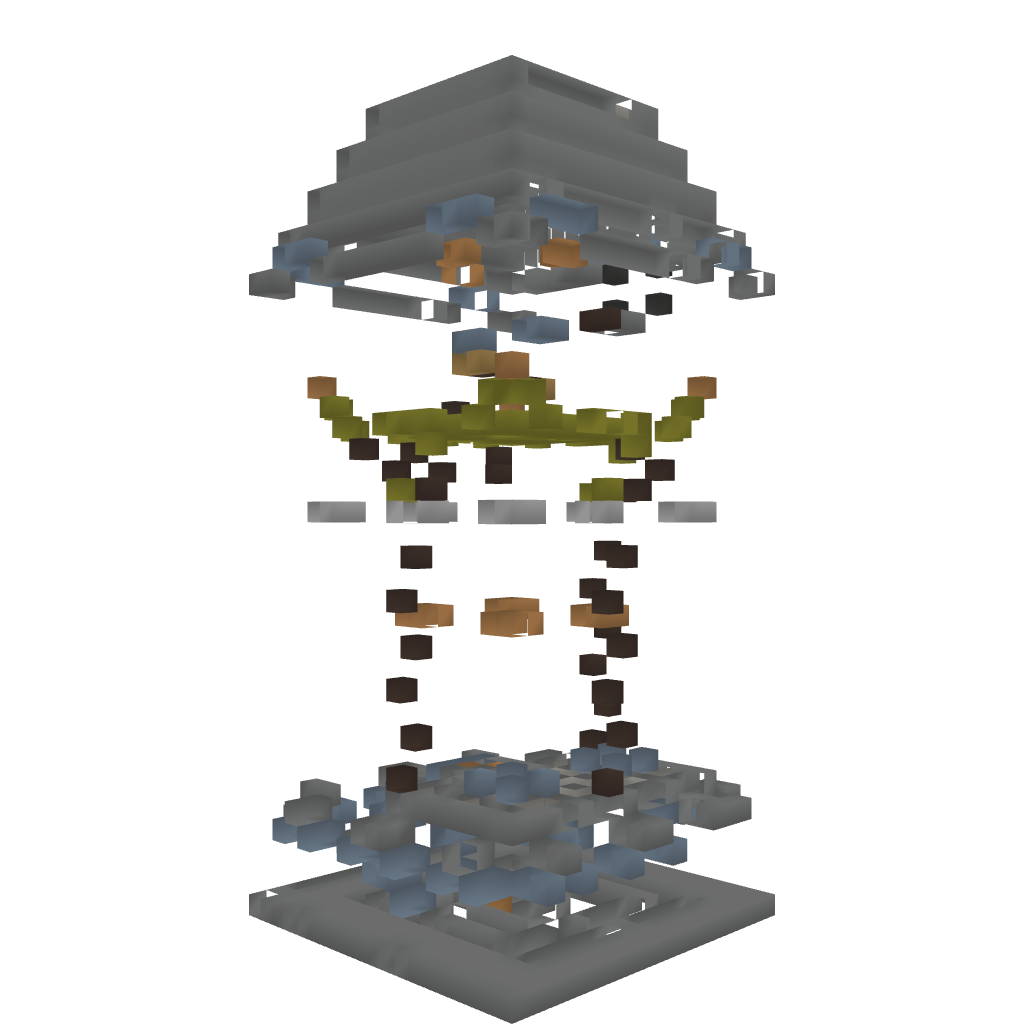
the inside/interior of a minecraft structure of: Parkour Office/Library